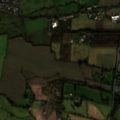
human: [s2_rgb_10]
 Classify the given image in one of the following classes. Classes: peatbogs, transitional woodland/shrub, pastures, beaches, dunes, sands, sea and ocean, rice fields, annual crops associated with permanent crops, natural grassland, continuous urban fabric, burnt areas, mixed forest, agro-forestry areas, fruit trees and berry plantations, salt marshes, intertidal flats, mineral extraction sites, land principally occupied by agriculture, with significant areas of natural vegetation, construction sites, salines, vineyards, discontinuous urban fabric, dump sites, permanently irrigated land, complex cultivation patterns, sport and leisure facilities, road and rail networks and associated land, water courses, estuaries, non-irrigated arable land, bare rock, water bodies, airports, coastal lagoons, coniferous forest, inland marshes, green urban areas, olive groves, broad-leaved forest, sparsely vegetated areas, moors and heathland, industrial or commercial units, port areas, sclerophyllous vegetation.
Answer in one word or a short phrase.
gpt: discontinuous urban fabric, non-irrigated arable land, pastures